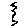
Label: zigzag